Field crop: maize
Growth stage: 2
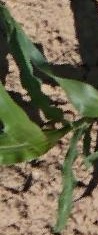
Species: maize